Question: In my app I need to change the bottom navigation bar color. I watched many post but cant find with the solution. I am using appCompat library.

v21/styles.xml
'''
<style name="AppTheme" parent="Theme.AppCompat.Light">
<item name="android:windowBackground">@drawable/bgpreview</item>
<item name="android:colorPrimary">@color/MyColor</item>
<item name="android:colorPrimaryDark">@color/MyColor</item>
<item name="android:windowContentOverlay">@null</item>
<item name="android:textColorPrimary">@color/MyColor</item>
<item name="colorAccent">@color/MyColor</item>
<!-- darker variant for the status bar and contextual app bars -->
<item name="android:windowContentTransitions">true</item>
<item name="android:windowAllowEnterTransitionOverlap">true</item>
<item name="android:windowAllowReturnTransitionOverlap">true</item>
<item name="android:windowSharedElementEnterTransition">@android:transition/move</item>
<item name="android:windowSharedElementExitTransition">@android:transition/move</item>
<item name="windowActionBar">false</item>
<item name="android:textAllCaps">false</item>
</style>
'''
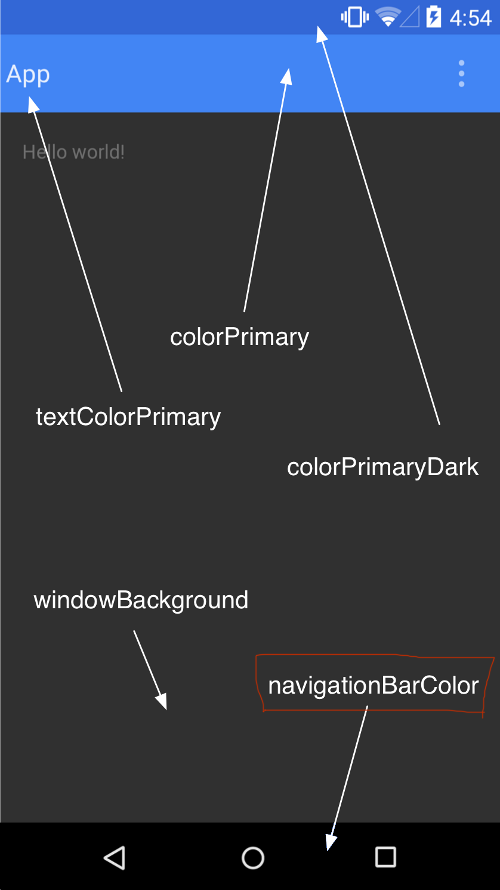
Answer: It can be done inside using
'''
<item name="android:navigationBarColor">@color/theme_color</item>
'''
or
'''
window.setNavigationBarColor(@ColorInt int color)
'''
<URL>
Note that the method was introduced in Android Lollipop and won't work on API version < 21.
The second method (works on KitKat) is to set windowTranslucentNavigation to true in the manifest and place a colored view beneath the navigation bar.